Current action and preconditions to check: path_clear

Your task: For each precondition in the list above, predict whether it will hold at this action.

Consider the current scene as observed from the mobile robot's camera, and analyze the predicted future states of all dynamic agents (e.g., people, animals, vehicles, or any moving entities) within the NEXT SECOND.

IMPORTANT: Only answer "very likely" if you are absolutely certain—based on strong, clear evidence—that a dynamic agent will violate the precondition in the predicted future state. Do NOT answer "very likely" for unlikely, ambiguous, or low-probability risks.

Ask yourself for each precondition: Is there a high probability, with clear and convincing evidence, that the predicted future states of any dynamic agent will interfere with the predicted future state of the currently executing action within the NEXT SECOND, causing that precondition to fail?

Assess the risk level based on these predictions. Use "likely" or "very likely" if motions create a clear risk of interference.

Use "neutral" or "improbable" if agents are nearby but their predicted paths are clearly diverging or non-conflicting.

Failure Risk Categories: "very improbable", "improbable", "neutral", "likely", "very likely"

Answer Format: Output ONLY the probability_of_failure value from these categories: "very improbable", "improbable", "neutral", "likely", "very likely"

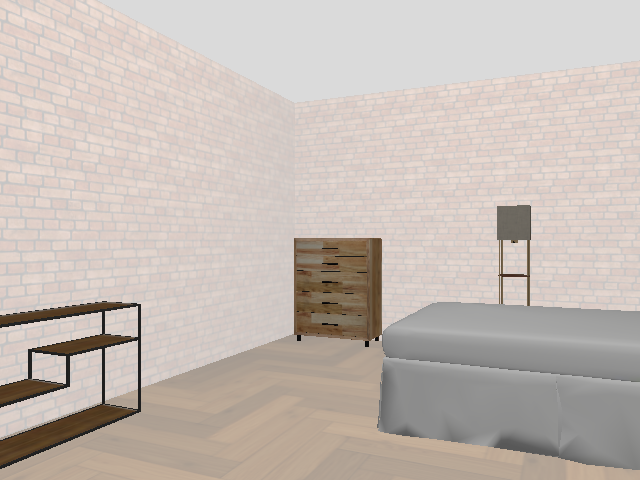

Answer: very improbable